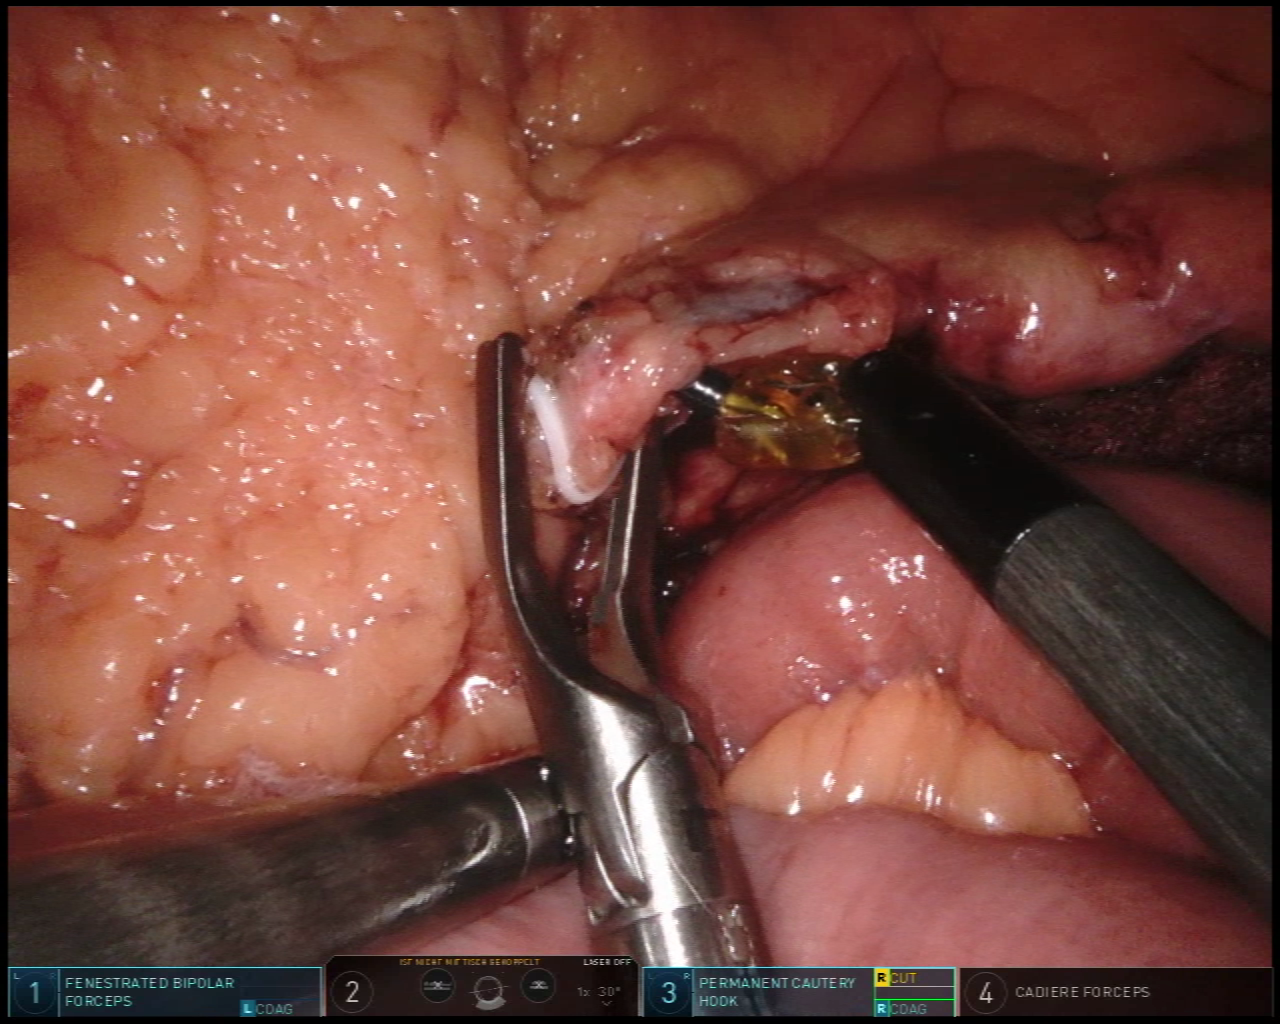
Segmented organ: intestinal_veins
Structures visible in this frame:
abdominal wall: no
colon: no
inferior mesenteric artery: no
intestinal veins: yes
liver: no
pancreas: no
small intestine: yes
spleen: no
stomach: no
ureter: no
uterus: no
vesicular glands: no